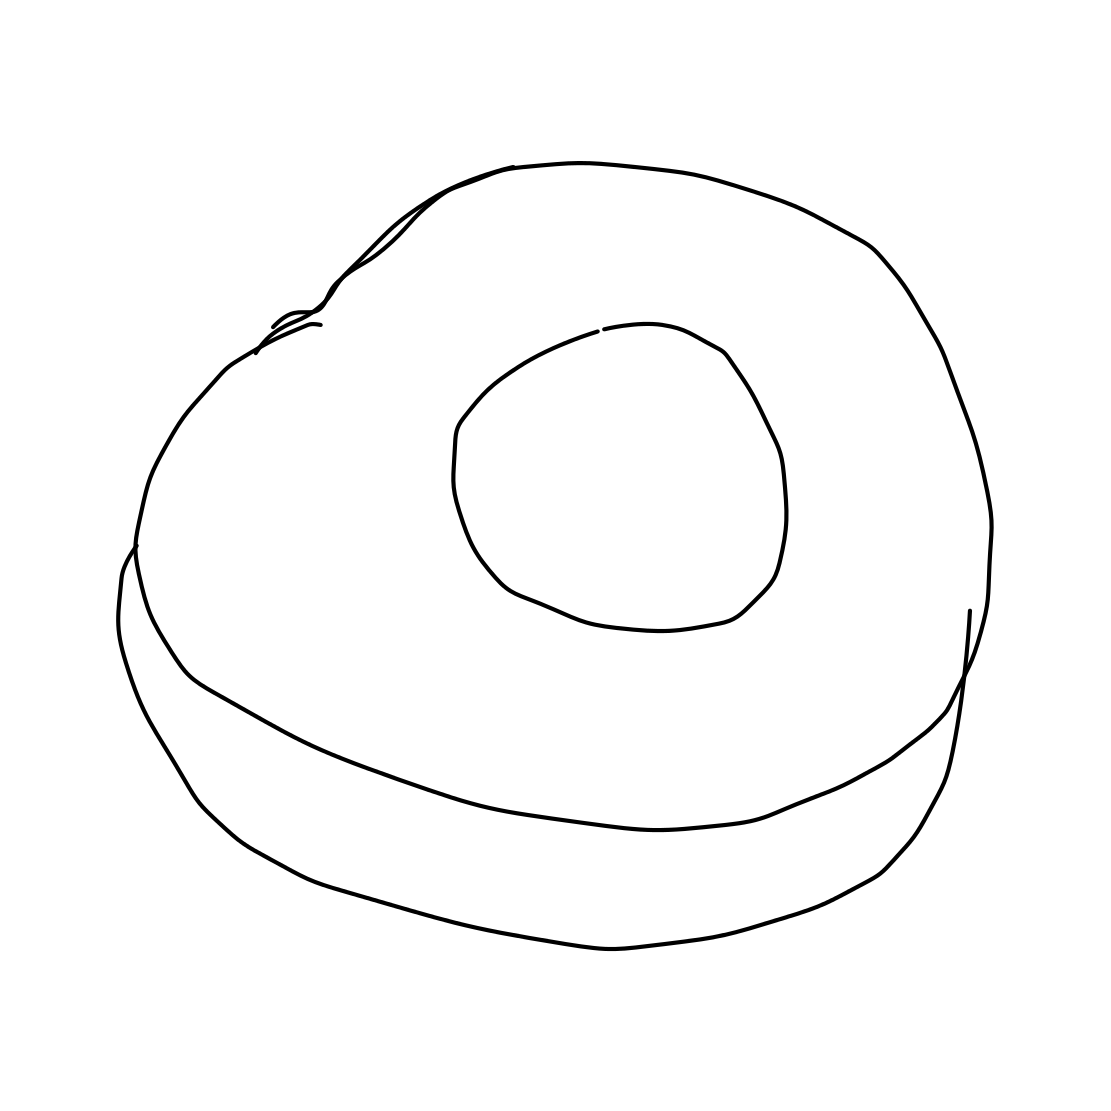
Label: donut